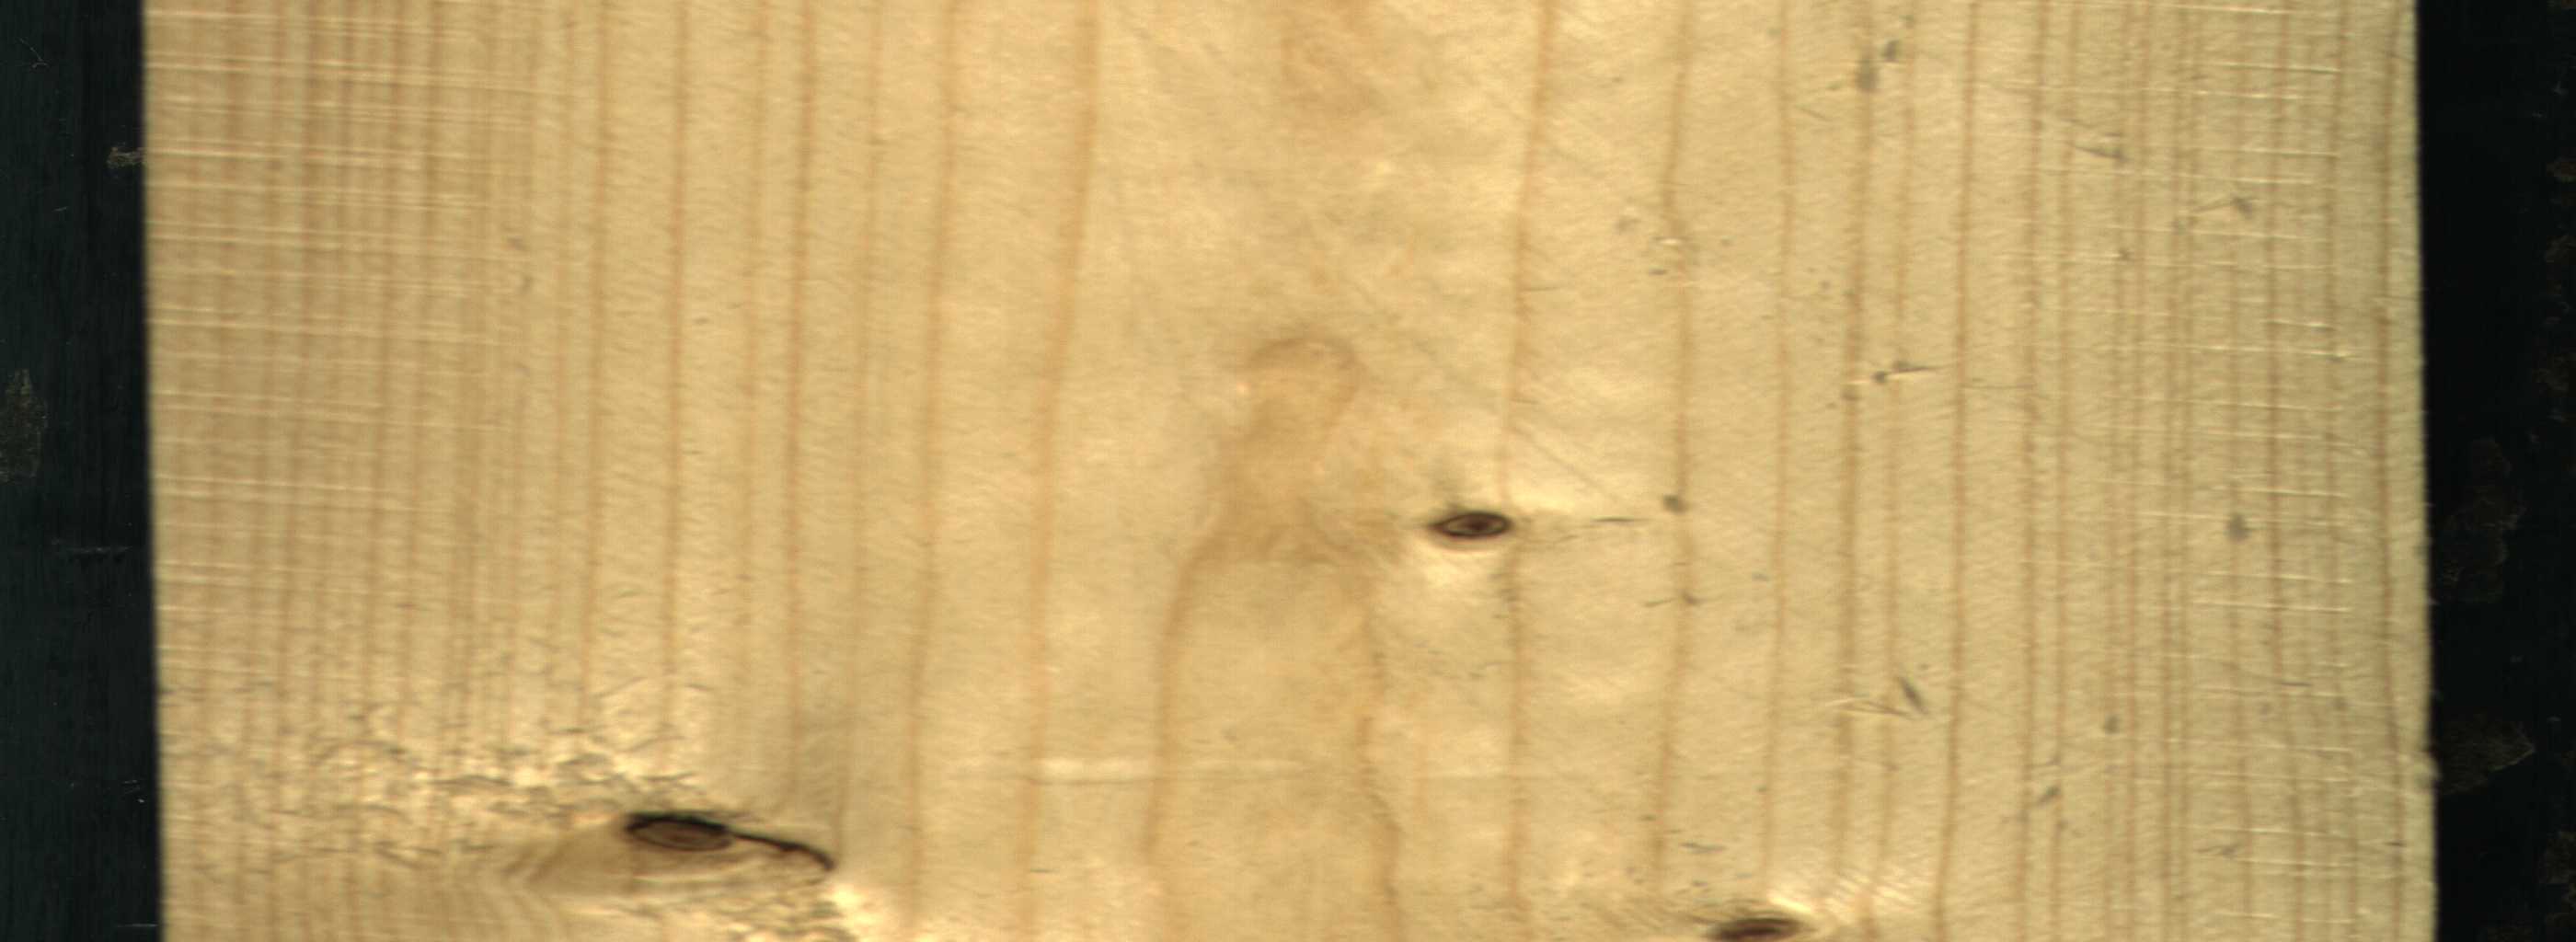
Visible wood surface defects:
Dead_Knot
Dead_Knot
Live_Knot